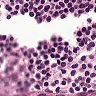
Metastatic tissue present: no